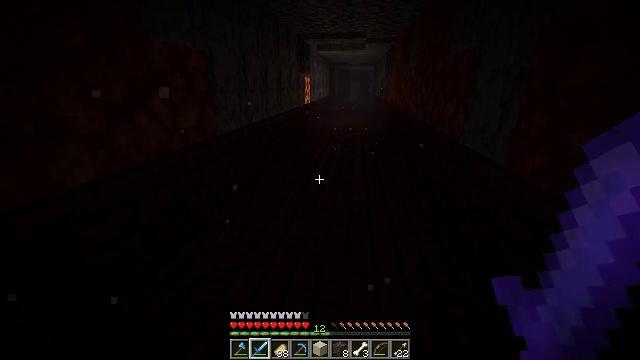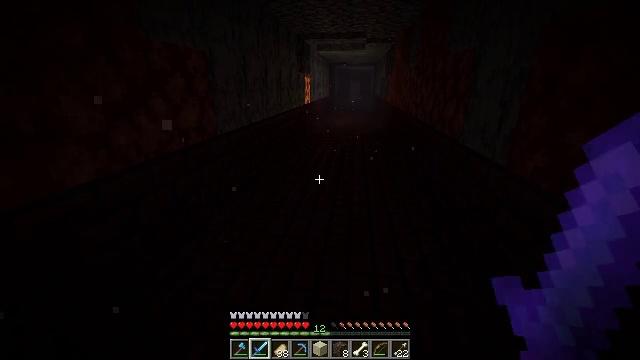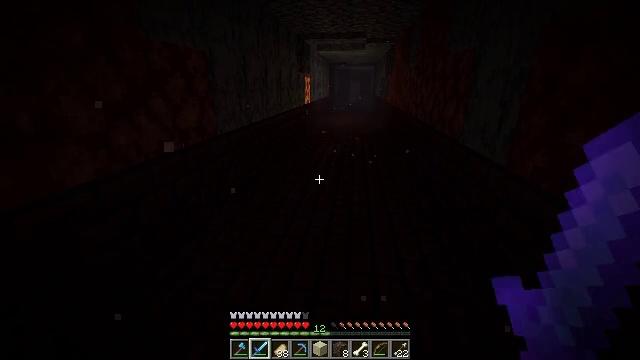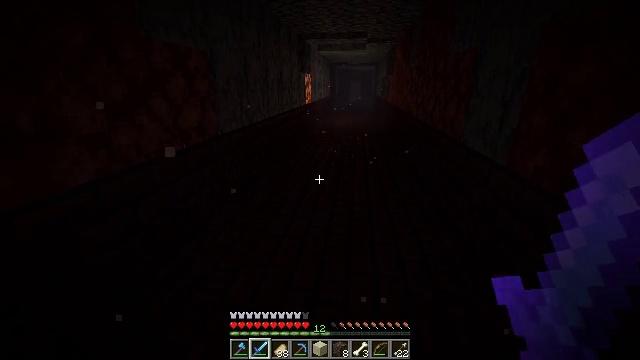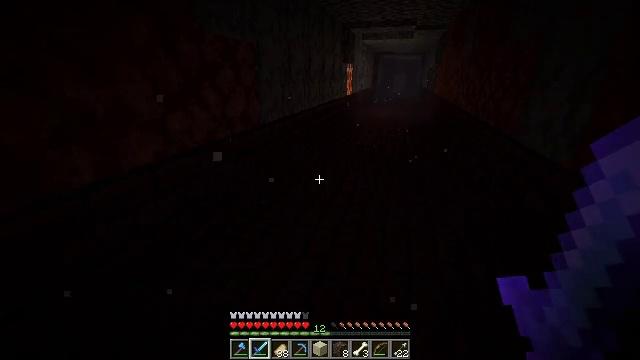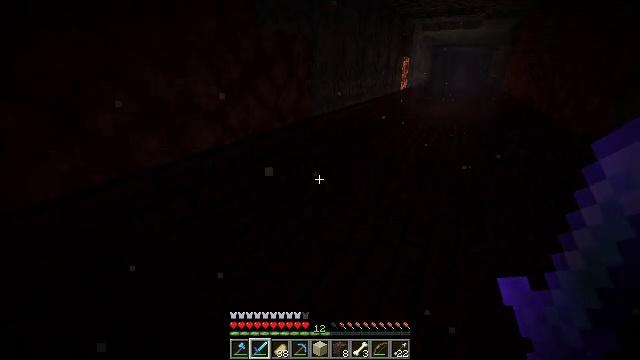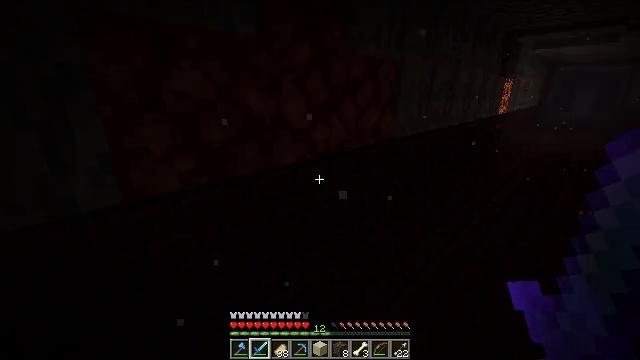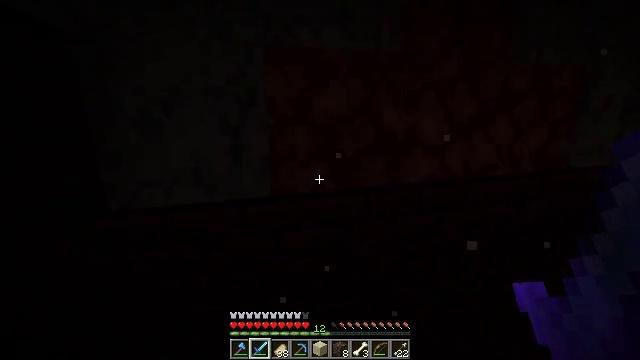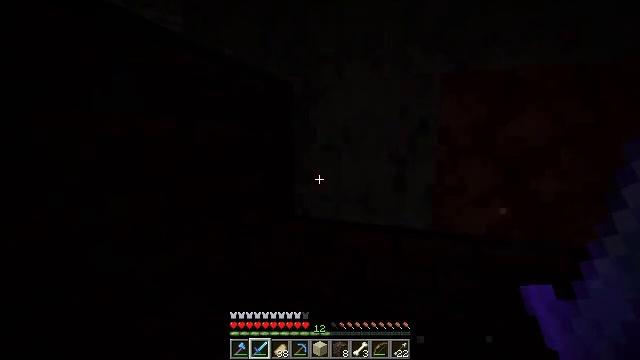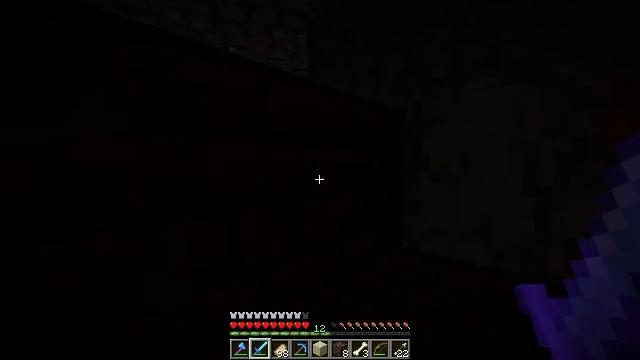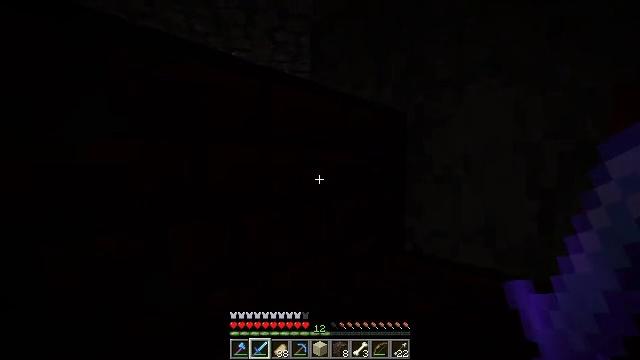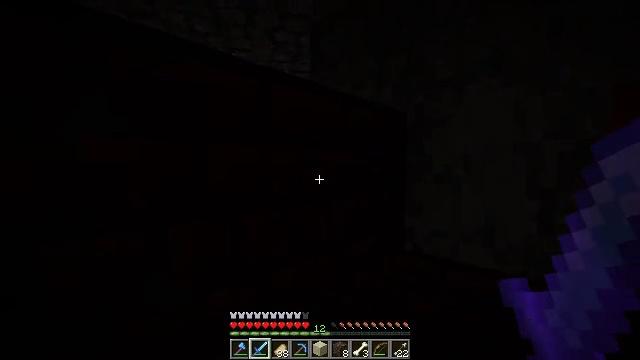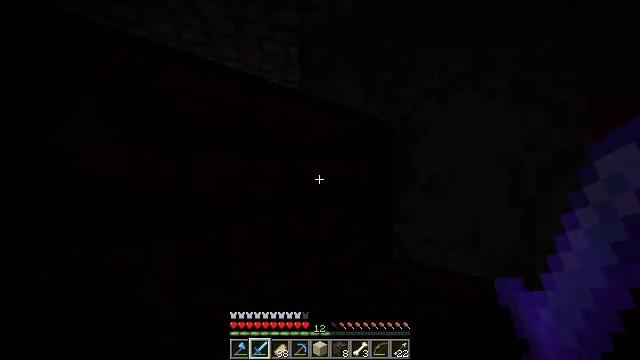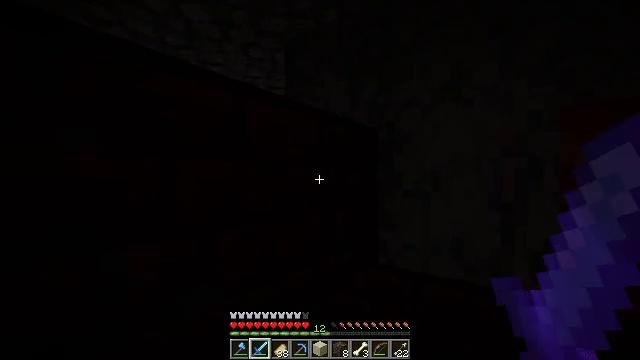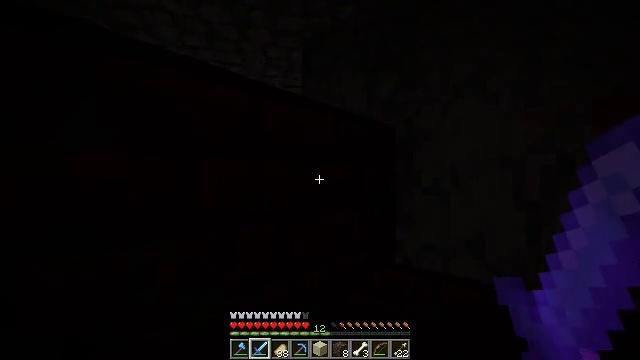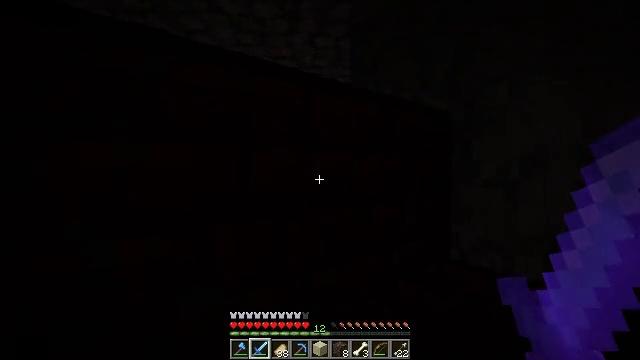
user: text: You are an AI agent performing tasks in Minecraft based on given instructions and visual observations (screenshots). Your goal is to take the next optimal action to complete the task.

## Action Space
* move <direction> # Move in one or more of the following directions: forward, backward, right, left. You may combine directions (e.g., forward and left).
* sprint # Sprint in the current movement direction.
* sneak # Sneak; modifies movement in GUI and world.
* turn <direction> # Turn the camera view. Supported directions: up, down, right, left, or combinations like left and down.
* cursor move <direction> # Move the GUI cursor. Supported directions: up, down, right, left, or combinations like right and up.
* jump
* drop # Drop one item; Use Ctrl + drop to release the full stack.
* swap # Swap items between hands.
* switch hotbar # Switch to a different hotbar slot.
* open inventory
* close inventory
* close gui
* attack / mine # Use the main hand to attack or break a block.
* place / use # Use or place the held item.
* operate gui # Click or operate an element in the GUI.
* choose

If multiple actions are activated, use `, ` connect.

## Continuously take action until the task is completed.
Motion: motion action
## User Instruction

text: Attack the nether bricks to collect them.
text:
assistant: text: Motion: no_op
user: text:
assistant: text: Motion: no_op
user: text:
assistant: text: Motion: no_op
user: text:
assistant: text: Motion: turn left and down
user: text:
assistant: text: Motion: turn left and down
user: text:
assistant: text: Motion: turn left and up
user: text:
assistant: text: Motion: turn left and up
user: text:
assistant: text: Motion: turn left and up
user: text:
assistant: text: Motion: turn left and up
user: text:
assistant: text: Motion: no_op
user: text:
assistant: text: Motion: no_op
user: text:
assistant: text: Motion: turn right and up
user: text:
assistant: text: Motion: turn right and up
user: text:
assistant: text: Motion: turn left
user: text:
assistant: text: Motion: turn left and down
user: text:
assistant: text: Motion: turn left and down
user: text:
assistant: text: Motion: turn left
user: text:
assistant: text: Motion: no_op
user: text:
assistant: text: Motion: no_op
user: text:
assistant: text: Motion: turn right and down
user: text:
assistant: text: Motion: turn right and down
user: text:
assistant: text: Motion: turn right
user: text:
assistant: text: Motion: no_op
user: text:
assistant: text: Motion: no_op
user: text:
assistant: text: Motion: no_op
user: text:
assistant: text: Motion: turn left
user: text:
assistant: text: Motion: no_op
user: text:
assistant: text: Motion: no_op
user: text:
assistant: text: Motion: no_op
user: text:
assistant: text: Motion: move right